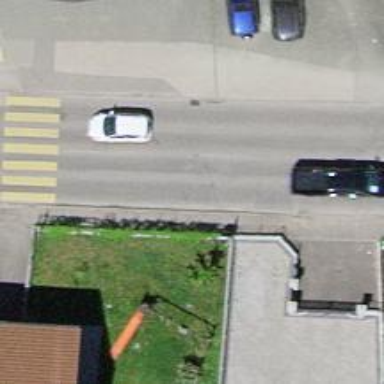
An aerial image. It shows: Bus stop with platform for public transport.